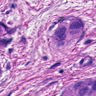
Metastatic tissue present: yes